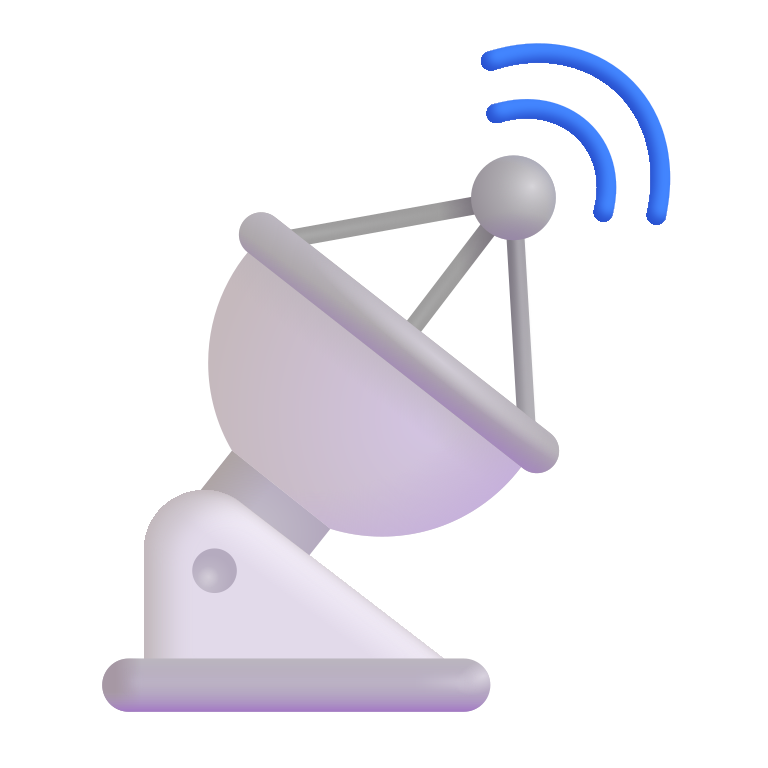
satellite antenna color